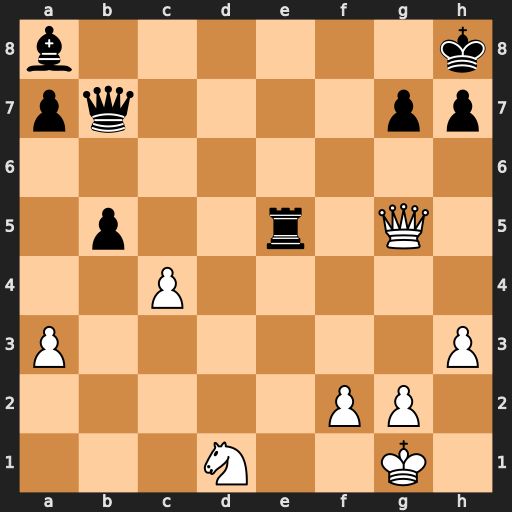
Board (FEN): b6k/pq4pp/8/1p2r1Q1/2P5/P6P/5PP1/3N2K1
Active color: w
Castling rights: -
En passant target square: -
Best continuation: Qd8+ Re8 Qxe8#